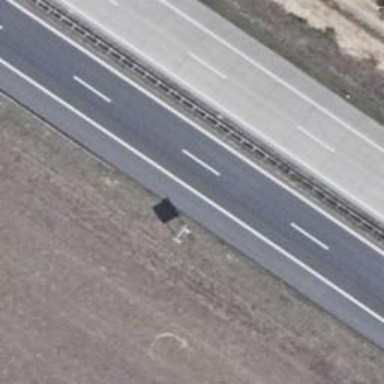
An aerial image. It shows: Asphalt motorway.